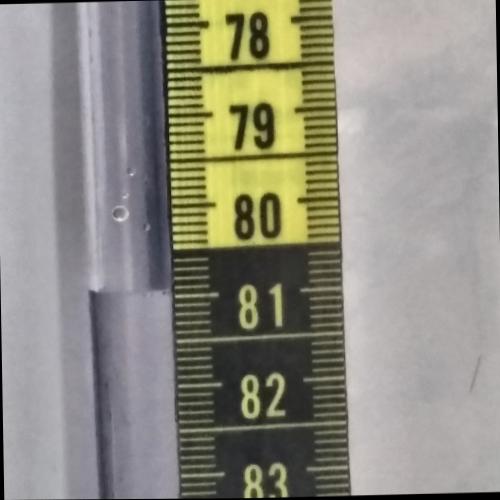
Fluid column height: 80.9 cm